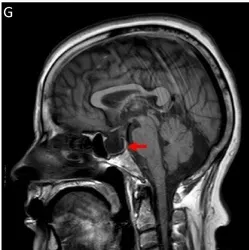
(G) Sagittal T1WI. (G) An associated empty sella is noted.
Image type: radiology (mri)